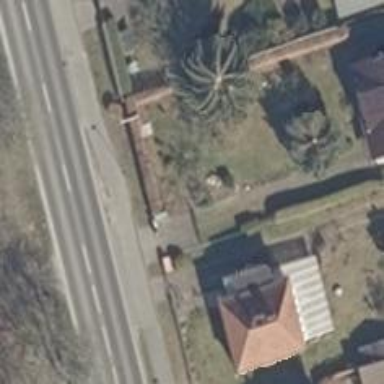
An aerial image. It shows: Driveway.